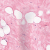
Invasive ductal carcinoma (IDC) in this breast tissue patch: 0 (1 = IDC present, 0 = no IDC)